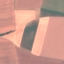
Label: AnnualCrop